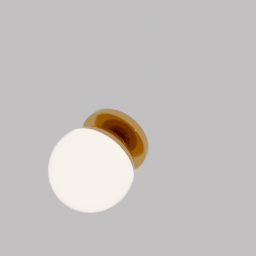
Label: lighting